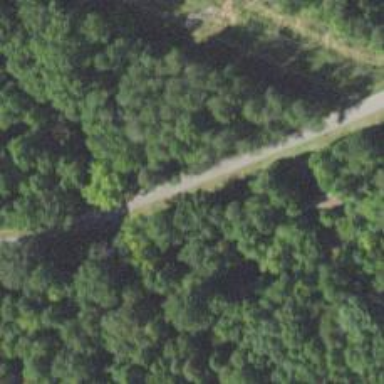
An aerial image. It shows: Culvert tunnel.